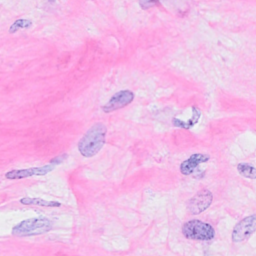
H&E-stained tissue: Breast